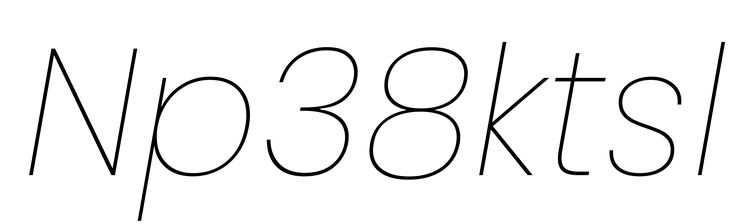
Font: Poppins-ThinItalic